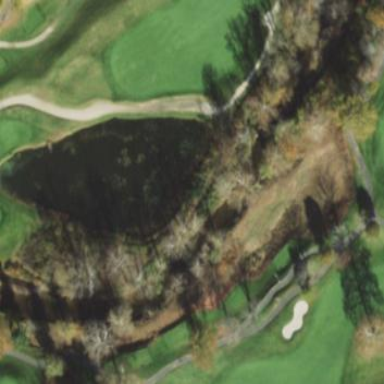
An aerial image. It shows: Water hazard on golf course. The hazard is natural water feature.